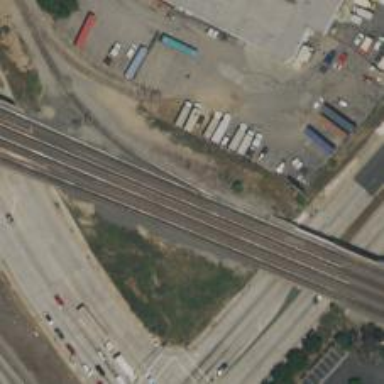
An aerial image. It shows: Railway siding for service.